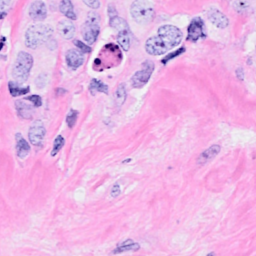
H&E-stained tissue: Breast